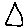
Label: triangle